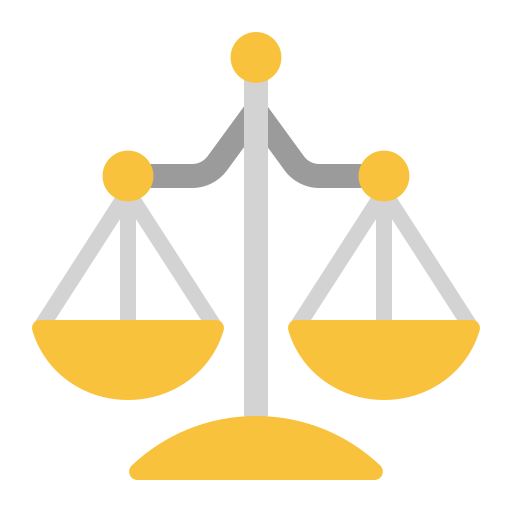
balance scale flat